Question: I am new in Android developing, I am reading "For Dummies Android Application Development. All-in-One For Dummies" book and I have encountered a problem.
I am trying to create a level-list that contains image for each level, here is the code:
'''
<?xml version="1.0" encoding="utf-8"?>
<level-list xmlns:android="http://schemas.android.com/apk/res/android" >
<item android:drawable="@drawable/plain" android:maxLevel="0" />
<item android:drawable="@drawable/pepperoni" android:maxLevel="1" />
<item android:drawable="@drawable/extracheese" android:maxLevel="2" />
<item android:drawable="@drawable/pep_extracheese" android:maxLevel="3" />
</level-list>
'''
This is the hierarchy of package explorer:

No in activity_main.xml when I try to add imgView I am getting this warnings:
'''
Failed to convert D:\Android est1
es\drawable\plain.jpg into a drawable
Failed to parse file D:\Android est1
es\drawable\levels.xml
Exception details are logged in Window > Show View > Error Log
'''
here is the code in activity_main.xml:
'''
<RelativeLayout xmlns:android="http://schemas.android.com/apk/res/android"
xmlns:tools="http://schemas.android.com/tools"
android:layout_width="match_parent"
android:layout_height="match_parent" >
<include
android:id="@+id/include1"
android:layout_width="wrap_content"
android:layout_height="wrap_content"
android:layout_alignParentLeft="true"
android:layout_alignParentRight="true"
android:layout_alignParentTop="true"
layout="@layout/new_layout" />
<ImageView
android:id="@+id/imageView1"
android:layout_width="wrap_content"
android:layout_height="wrap_content"
android:layout_below="@+id/include1"
android:layout_centerHorizontal="true"
android:layout_marginTop="154dp"
android:src="@drawable/levels" />
</RelativeLayout>
'''
here is the logCat:
'''
?:??: W/?(?): --------- beginning of /dev/log/system
10-28 17:14:22.095: D/AlarmManager(427): Added alarm Alarm{428747c8 type 2 com.ebay.mobile} type:ELAPSED_REALTIME_WAKEUP when: After 0h:0m:59.0s repeatInterval: 0h:1m:0.0s
10-28 17:14:22.105: D/AlarmManager(427): Triggered Alarm 428747c8 ELAPSED_REALTIME_WAKEUP IntentSender{428a1278: PendingIntentRecord{42aa6270 com.ebay.mobile broadcastIntent}}
10-28 17:14:22.185: I/ActivityManager(427): No longer want com.asus.keyboard (pid 6303): hidden #16
10-28 17:14:22.195: W/ActivityManager(427): Scheduling restart of crashed service com.asus.keyboard/.KeyboardService in 5000ms
10-28 17:14:27.235: I/ActivityManager(427): Start proc com.asus.keyboard for service com.asus.keyboard/.KeyboardService: pid=6690 uid=1000 gids={3003, 1015, 1028, 3002, 3001, 1006, 3007}
10-28 17:14:27.235: I/ActivityManager(427): --------- beginning of /dev/log/main
10-28 17:14:27.275: E/(6690): fail to touchpad on
10-28 17:15:22.095: D/AlarmManager(427): Added alarm Alarm{428747c8 type 2 com.ebay.mobile} type:ELAPSED_REALTIME_WAKEUP when: After 0h:0m:59.0s repeatInterval: 0h:1m:0.0s
10-28 17:15:22.095: D/AlarmManager(427): Triggered Alarm 428747c8 ELAPSED_REALTIME_WAKEUP IntentSender{429003e0: PendingIntentRecord{42aa6270 com.ebay.mobile broadcastIntent}}
10-28 17:15:47.025: D/PowerSaving(5075): onReceived
10-28 17:15:47.025: D/PowerSaving(5075): power_unplugged
10-28 17:15:47.025: D/PowerSaving(5075): back light = 167
10-28 17:15:47.025: D/PowerSaving(5075): back light = 167 , back light = 108.549995
10-28 17:15:47.055: I/fdhttpd(6378): battery level:96 plugged:0
10-28 17:15:47.055: D/LowBatteryService(6466): onReceive:Intent { act=android.intent.action.BATTERY_CHANGED flg=0x60000010 (has extras) }
10-28 17:15:47.055: D/LowBatteryService(6466): mAcOnline = false, mDeviceBatteryLevel = 96, mDockBatteryLevel = 0, mDockBatteryStatus = 0
10-28 17:15:47.055: D/LowBatteryService(6466): Battery level is higher than threshold, no need to apply
10-28 17:15:47.055: D/LowBatteryService(6466): Battery level is good, no need to apply low battery config.
10-28 17:15:47.065: D/DockManagerService(6466): mLastAcOnline:false mAcOnline:false
10-28 17:16:20.855: W/ThrottleService(427): unable to find stats for iface rmnet0
10-28 17:16:21.785: D/AlarmManager(427): Triggered Alarm 42986988 ELAPSED_REALTIME_WAKEUP IntentSender{4279aca8: PendingIntentRecord{429da220 com.android.email startService}}
10-28 17:16:21.825: I/Email(32306): ReconcilePopImapAccountsSync: start
10-28 17:16:21.835: D/AlarmManager(427): Added alarm Alarm{42c68558 type 2 com.android.email} type:ELAPSED_REALTIME_WAKEUP when: After 0h:9m:59.0s
10-28 17:16:21.855: D/AlarmManager(427): Removed alarm Alarm{42c68558 type 2 com.android.email} type:ELAPSED_REALTIME_WAKEUP
10-28 17:16:21.855: D/AlarmManager(427): Added alarm Alarm{42af10d8 type 2 com.android.email} type:ELAPSED_REALTIME_WAKEUP when: After 0h:14m:59.0s
10-28 17:16:21.875: I/Email(32306): ReconcilePopImapAccountsSync: done
10-28 17:16:22.095: D/AlarmManager(427): Added alarm Alarm{428747c8 type 2 com.ebay.mobile} type:ELAPSED_REALTIME_WAKEUP when: After 0h:0m:59.0s repeatInterval: 0h:1m:0.0s
10-28 17:16:22.095: D/AlarmManager(427): Triggered Alarm 428747c8 ELAPSED_REALTIME_WAKEUP IntentSender{427482a8: PendingIntentRecord{42aa6270 com.ebay.mobile broadcastIntent}}
10-28 17:16:22.185: D/GetUserAlerts(29608): Making GetUserAlertsRequest
10-28 17:16:24.365: D/GetUserAlerts(29608): Parsing JSON=
10-28 17:16:24.365: D/GetUserAlerts(29608): {"Timestamp":"2012-10-28T15:16:22.403Z","Ack":"Success","Build":"E777_CORE_BUNDLED_14927770_R1","Version":"777","SessionData":"AQAAATqVN+gAAA1TSUQ9NTkzMTgxMDl8U1Q9MXwxfExBQ1RWPTEzNTE0MzczODIzODh8RUhXTT02MTg0MTMxNzE3fFRJRFg9MXxMSVVQPTEzNTE0MjE2MDMzMjV8UExIUz1bXUX8bkYc6+LfU4Y3v7F6KKPQssgs"}
10-28 17:16:24.375: D/GetUserAlerts(29608): Call was success but no alerts
10-28 17:16:24.375: D/GetUserAlerts(29608): Got response ackCode=1
10-28 17:16:24.375: D/GetUserAlerts(29608): Ack Success, session data=AQAAATqVN+gAAA1TSUQ9NTkzMTgxMDl8U1Q9MXwxfExBQ1RWPTEzNTE0MzczODIzODh8RUhXTT02MTg0MTMxNzE3fFRJRFg9MXxMSVVQPTEzNTE0MjE2MDMzMjV8UExIUz1bXUX8bkYc6+LfU4Y3v7F6KKPQssgs
10-28 17:17:22.095: D/AlarmManager(427): Added alarm Alarm{428747c8 type 2 com.ebay.mobile} type:ELAPSED_REALTIME_WAKEUP when: After 0h:0m:59.0s repeatInterval: 0h:1m:0.0s
10-28 17:17:22.105: D/AlarmManager(427): Triggered Alarm 428747c8 ELAPSED_REALTIME_WAKEUP IntentSender{428d07b8: PendingIntentRecord{42aa6270 com.ebay.mobile broadcastIntent}}
10-28 17:17:47.295: D/BatteryService(427): level:97 scale:100 status:4 health:2 present:true dock_status:1 dock_level:0 dock_ac_online:false voltage: 8 temperature: 280 technology: Li-ion AC powered:false USB powered:false icon:<PHONE> invalid charger:0
10-28 17:17:47.365: D/PowerSaving(5075): onReceived
10-28 17:17:47.365: D/PowerSaving(5075): power_unplugged
10-28 17:17:47.365: D/PowerSaving(5075): back light = 167
10-28 17:17:47.365: D/PowerSaving(5075): back light = 167 , back light = 108.549995
10-28 17:17:47.385: I/fdhttpd(6378): battery level:97 plugged:0
10-28 17:17:47.385: D/LowBatteryService(6466): onReceive:Intent { act=android.intent.action.BATTERY_CHANGED flg=0x60000010 (has extras) }
10-28 17:17:47.395: D/LowBatteryService(6466): mAcOnline = false, mDeviceBatteryLevel = 97, mDockBatteryLevel = 0, mDockBatteryStatus = 0
10-28 17:17:47.395: D/LowBatteryService(6466): Battery level is higher than threshold, no need to apply
10-28 17:17:47.395: D/LowBatteryService(6466): Battery level is good, no need to apply low battery config.
10-28 17:17:47.395: D/DockManagerService(6466): mLastAcOnline:false mAcOnline:false
10-28 17:18:21.707: D/PowerManagerService(427): forceUserActivityLocked when usb changes
10-28 17:18:21.707: D/PowerManagerService(427): @PowerManagement: Release UWL 'StayOnWhilePluggedIn Screen Dim' flags [screen_dim]
10-28 17:18:21.707: D/PowerManagerService(427): @PowerManagement: Release UWL 'StayOnWhilePluggedIn Partial' flags [partial]
10-28 17:18:21.707: D/PowerManagerService(427): IntentUserActivityLocked, send wakeup intent to Keyguard
10-28 17:18:21.737: D/PowerSaving(5075): onReceived
10-28 17:18:21.737: D/PowerSaving(5075): power_unplugged
10-28 17:18:21.737: D/PowerSaving(5075): back light = 167
10-28 17:18:21.737: D/PowerSaving(5075): back light = 167 , back light = 108.549995
10-28 17:18:21.747: D/KeyguardViewMediator(427): Receive wakeup source, keyguard show:true
10-28 17:18:21.747: D/PowerManagerService(427): range : 114 140 102 104
10-28 17:18:21.747: D/PowerManagerService(427): result : 140 255 104 255
10-28 17:18:21.747: D/PowerManagerService(427): @PowerManagement: Screen Bright {false -> true}
10-28 17:18:21.747: D/PowerManagerService(427): @PowerManagement: Screen turned on mScreenOffTime=1639932ms Battery<C,V>: <97,8>
10-28 17:18:21.747: D/PowerManagerService(427): @PowerManagement: Acquire UWL 'sleep_broadcast' flags [partial] refcount=1
10-28 17:18:21.747: D/PowerManagerService(427): @PowerManagement: Acquire UWL 'sleep_broadcast' flags [partial] refcount=2
10-28 17:18:21.757: E/Sensors(427): enable - sensor Accelerometer (handle 4) dis -> en
10-28 17:18:21.757: V/Sensors(427): enabled_sensors: 16 dmp_started: 0
10-28 17:18:21.757: V/Sensors(427): Starting DMP
10-28 17:18:21.757: E/(427): /home/mcaramello/Software/MPL/branch-CAN-4.1.0/mlsdk/mltools/batch/mlsdk-rel-android-src-CONFIDENTIAL/mldmp/mlsupervisor_9axis.c|inv_enable_9x_fusion_legacy|299 returning 1
10-28 17:18:21.757: E/Sensors(427): Error while trying to enable 9 axis sensor fusion : 1
10-28 17:18:21.767: I/MPL-mldl_cfg_mpu:(427): inv_mpu_resume(,,,,0070) -> 0070
10-28 17:18:21.767: V/Sensors(427): setDelay - sensor Accelerometer (handle 4), rate 200 ms (5.00 Hz)
10-28 17:18:21.767: V/Sensors(427): set fifo rate - divider : 39, delay : 200 ms (5.00 Hz)
10-28 17:18:21.767: I/MPL-fifo(427): Actual ODR: 25000 mHz
10-28 17:18:21.767: V/Sensors(427): setDelay - sensor Accelerometer (handle 4), rate 66 ms (15.00 Hz)
10-28 17:18:21.767: V/Sensors(427): set fifo rate - divider : 13, delay : 66 ms (15.00 Hz)
10-28 17:18:21.767: I/MPL-fifo(427): Actual ODR: 25000 mHz
10-28 17:18:21.827: D/PowerManagerService(427): @PowerManagement: sending ordered bcast for ACTION_SCREEN_ON
10-28 17:18:21.837: D/Ethernet(427): Connect is not possible because : ETHERNET not ENABLE, sleep can sleep,
10-28 17:18:21.847: D/AudioFlinger(121): SRS_Processing::ParamsSet
10-28 17:18:21.907: D/PowerManagerService(427): @PowerManagement: Release UWL 'sleep_broadcast' flags [partial] refcount=1
10-28 17:18:21.927: W/TAG(699): onSurfaceCreated
10-28 17:18:21.927: I/TAG(699): calling onSharedPreferenceChanged from onSurfaceCreated
10-28 17:18:21.927: W/TAG(699): onSharedPreferenceChanged, key: null
10-28 17:18:21.927: W/TAG(699): onSurfaceChanged
10-28 17:18:21.927: I/TAG(699): onSurfaceChanged - surfaceW: -1
10-28 17:18:21.927: I/TAG(699): onSurfaceChanged - width: 800
10-28 17:18:21.957: I/fdhttpd(6378): battery level:97 plugged:0
10-28 17:18:21.957: D/LowBatteryService(6466): onReceive:Intent { act=android.intent.action.BATTERY_CHANGED flg=0x60000010 (has extras) }
10-28 17:18:21.957: D/LowBatteryService(6466): mAcOnline = false, mDeviceBatteryLevel = 97, mDockBatteryLevel = 0, mDockBatteryStatus = 0
10-28 17:18:21.957: D/LowBatteryService(6466): Battery level is higher than threshold, no need to apply
10-28 17:18:21.957: D/LowBatteryService(6466): Battery level is good, no need to apply low battery config.
10-28 17:18:21.957: D/DockManagerService(6466): mLastAcOnline:false mAcOnline:false
10-28 17:18:22.047: D/PowerManagerService(427): range : 114 140 102 104
10-28 17:18:22.047: D/PowerManagerService(427): result : 140 255 104 255
10-28 17:18:22.047: I/WindowManager(427): Lock screen displayed!
10-28 17:18:22.047: D/PowerManagerService(427): @PowerManagement: Release UWL 'sleep_broadcast' flags [partial] refcount=0
10-28 17:18:22.057: D/dalvikvm(119): WAIT_FOR_CONCURRENT_GC blocked 0ms
10-28 17:18:22.077: D/dalvikvm(119): GC_EXPLICIT freed 39K, 6% free 6003K/6339K, paused 3ms+2ms, total 22ms
10-28 17:18:22.077: I/ActivityManager(427): Start proc com.asus.pcsynclauncher for broadcast com.asus.pcsynclauncher/.activity.USBReceiver: pid=6722 uid=10054 gids={3003, 1028}
10-28 17:18:22.087: D/dalvikvm(119): WAIT_FOR_CONCURRENT_GC blocked 0ms
10-28 17:18:22.107: D/dalvikvm(119): GC_EXPLICIT freed <1K, 6% free 6003K/6339K, paused 2ms+2ms, total 19ms
10-28 17:18:22.107: D/dalvikvm(119): WAIT_FOR_CONCURRENT_GC blocked 0ms
10-28 17:18:22.117: D/dalvikvm(119): GC_EXPLICIT freed <1K, 6% free 6003K/6339K, paused 2ms+1ms, total 18ms
10-28 17:18:22.117: D/AlarmManager(427): Added alarm Alarm{428747c8 type 2 com.ebay.mobile} type:ELAPSED_REALTIME_WAKEUP when: After 0h:0m:59.0s repeatInterval: 0h:1m:0.0s
10-28 17:18:22.117: D/AlarmManager(427): Triggered Alarm 428747c8 ELAPSED_REALTIME_WAKEUP IntentSender{42ee55a0: PendingIntentRecord{42aa6270 com.ebay.mobile broadcastIntent}}
10-28 17:18:22.147: D/SurfaceFlinger(118): Screen about to return, flinger = 0x40d24bb8
10-28 17:18:22.157: I/LauncherUsbReceiver(6722): USB Receiver : android.hardware.usb.action.USB_STATE
10-28 17:18:22.157: D/LauncherUsbReceiver(6722): usb state is not connected
10-28 17:18:22.277: I/ActivityManager(427): Start proc com.asus.UpdateLauncher for broadcast com.asus.UpdateLauncher/.UpdateLauncherIntentReceiver: pid=6747 uid=10070 gids={1028}
10-28 17:18:22.277: I/ActivityManager(427): No longer want com.google.android.apps.maps:GoogleLocationService (pid 6316): hidden #16
10-28 17:18:22.297: I/LocationManagerService(427): remove passive (pid 427), next minTime = 0
10-28 17:18:22.297: W/ActivityManager(427): Scheduling restart of crashed service com.google.android.apps.maps/com.google.android.location.internal.server.GoogleLocationService in 5000ms
10-28 17:18:22.307: D/PowerManagerService(427): @PowerManagement: Release UWL 'StayOnWhilePluggedIn Screen Dim' flags [screen_dim]
10-28 17:18:22.317: D/PowerManagerService(427): forceUserActivityLocked when usb changes
10-28 17:18:22.317: D/PowerManagerService(427): @PowerManagement: Release UWL 'StayOnWhilePluggedIn Partial' flags [partial]
10-28 17:18:22.317: D/PowerManagerService(427): IntentUserActivityLocked, send wakeup intent to Keyguard
10-28 17:18:22.327: D/PowerSaving(5075): onReceived
10-28 17:18:22.327: D/PowerSaving(5075): power_unplugged
10-28 17:18:22.327: D/PowerSaving(5075): back light = 167
10-28 17:18:22.327: D/PowerSaving(5075): back light = 167 , back light = 108.549995
10-28 17:18:22.327: D/LowBatteryService(6466): onReceive:Intent { act=android.intent.action.BATTERY_CHANGED flg=0x60000010 (has extras) }
10-28 17:18:22.327: D/KeyguardViewMediator(427): Receive wakeup source, keyguard show:true
10-28 17:18:22.327: I/fdhttpd(6378): battery level:97 plugged:0
10-28 17:18:22.327: D/LowBatteryService(6466): mAcOnline = false, mDeviceBatteryLevel = 97, mDockBatteryLevel = 0, mDockBatteryStatus = 0
10-28 17:18:22.327: D/LowBatteryService(6466): Battery level is higher than threshold, no need to apply
10-28 17:18:22.327: D/LowBatteryService(6466): Battery level is good, no need to apply low battery config.
10-28 17:18:22.327: D/DockManagerService(6466): mLastAcOnline:false mAcOnline:false
10-28 17:18:22.397: I/ActivityManager(427): No longer want com.facebook.katana (pid 6235): hidden #16
10-28 17:18:22.537: I/LauncherUsbReceiver(6722): USB Receiver : android.hardware.usb.action.USB_STATE
10-28 17:18:22.537: D/LauncherUsbReceiver(6722): usb connected
10-28 17:18:22.537: D/LauncherUsbReceiver(6722): extras: Bundle[{configured=false, adb=true, connected=true, mtp=true}]
10-28 17:18:22.597: I/LauncherUsbReceiver(6722): USB Receiver : android.hardware.usb.action.USB_STATE
10-28 17:18:22.597: D/LauncherUsbReceiver(6722): usb connected
10-28 17:18:22.597: D/LauncherUsbReceiver(6722): extras: Bundle[{configured=true, adb=true, connected=true, mtp=true}]
10-28 17:18:22.607: D/MtpService(4859): addStorageLocked 65537 /storage/sdcard0
10-28 17:18:22.607: D/MtpService(4859): starting MTP server in MTP mode
10-28 17:18:22.607: D/MtpService(4859): addStorageLocked 65537 /storage/sdcard0
10-28 17:18:22.727: I/FPS(699): FPS 0.02308548268555613
10-28 17:18:24.087: I/FPS(699): FPS 44.11313843658626
10-28 17:18:24.527: D/PowerSaving(5075): onReceived
10-28 17:18:24.527: D/PowerSaving(5075): power_unplugged
10-28 17:18:24.527: D/PowerSaving(5075): back light = 167
10-28 17:18:24.527: D/PowerSaving(5075): back light = 167 , back light = 108.549995
10-28 17:18:24.537: I/fdhttpd(6378): battery level:97 plugged:0
10-28 17:18:24.537: D/LowBatteryService(6466): onReceive:Intent { act=android.intent.action.BATTERY_CHANGED flg=0x60000010 (has extras) }
10-28 17:18:24.537: D/LowBatteryService(6466): mAcOnline = false, mDeviceBatteryLevel = 97, mDockBatteryLevel = 0, mDockBatteryStatus = 0
10-28 17:18:24.537: D/LowBatteryService(6466): Battery level is higher than threshold, no need to apply
10-28 17:18:24.537: D/LowBatteryService(6466): Battery level is good, no need to apply low battery config.
10-28 17:18:24.537: D/DockManagerService(6466): mLastAcOnline:false mAcOnline:false
10-28 17:18:25.347: I/FPS(699): FPS 47.6573247719597
10-28 17:18:26.587: I/FPS(699): FPS 48.46542315160954
10-28 17:18:26.727: D/PowerSaving(5075): onReceived
10-28 17:18:26.727: D/PowerSaving(5075): power_unplugged
10-28 17:18:26.727: D/PowerSaving(5075): back light = 167
10-28 17:18:26.727: D/PowerSaving(5075): back light = 167 , back light = 108.549995
10-28 17:18:26.747: I/fdhttpd(6378): battery level:97 plugged:0
10-28 17:18:26.747: D/LowBatteryService(6466): onReceive:Intent { act=android.intent.action.BATTERY_CHANGED flg=0x60000010 (has extras) }
10-28 17:18:26.747: D/LowBatteryService(6466): mAcOnline = false, mDeviceBatteryLevel = 97, mDockBatteryLevel = 0, mDockBatteryStatus = 0
10-28 17:18:26.747: D/LowBatteryService(6466): Battery level is higher than threshold, no need to apply
10-28 17:18:26.747: D/LowBatteryService(6466): Battery level is good, no need to apply low battery config.
10-28 17:18:26.747: D/DockManagerService(6466): mLastAcOnline:false mAcOnline:false
10-28 17:18:27.317: I/ActivityManager(427): Start proc com.google.android.apps.maps:GoogleLocationService for service com.google.android.apps.maps/com.google.android.location.internal.server.GoogleLocationService: pid=6783 uid=10026 gids={3003, 1015, 1028}
10-28 17:18:27.467: D/dalvikvm(6783): GC_CONCURRENT freed 69K, 3% free 6439K/6599K, paused 20ms+4ms, total 47ms
10-28 17:18:27.467: D/dalvikvm(6783): WAIT_FOR_CONCURRENT_GC blocked 27ms
10-28 17:18:27.897: D/dalvikvm(6783): GC_CONCURRENT freed 74K, 3% free 6870K/7047K, paused 2ms+13ms, total 32ms
10-28 17:18:27.917: I/FPS(699): FPS 45.276253058033596
10-28 17:18:27.987: D/dalvikvm(6783): GC_CONCURRENT freed 58K, 3% free 7345K/7495K, paused 12ms+4ms, total 52ms
10-28 17:18:27.987: D/dalvikvm(6783): WAIT_FOR_CONCURRENT_GC blocked 7ms
10-28 17:18:28.357: D/dalvikvm(6783): GC_CONCURRENT freed 225K, 5% free 7605K/7943K, paused 14ms+12ms, total 59ms
10-28 17:18:28.527: D/dalvikvm(6783): GC_CONCURRENT freed 150K, 4% free 7989K/8263K, paused 13ms+4ms, total 47ms
10-28 17:18:28.647: I/LocationManagerService(427): request passive (pid 6783) 0 0
10-28 17:18:28.767: D/dalvikvm(6783): GC_CONCURRENT freed 769K, 11% free 7878K/8775K, paused 34ms+20ms, total 108ms
10-28 17:18:29.157: I/FPS(699): FPS 48.33112621190299
10-28 17:18:30.387: I/FPS(699): FPS 48.7477515099616
10-28 17:18:31.627: I/FPS(699): FPS 48.44589602703281
10-28 17:18:32.337: D/PowerManagerService(427): range : 114 140 102 104
10-28 17:18:32.337: D/PowerManagerService(427): result : 140 255 104 255
10-28 17:18:32.337: D/PowerManagerService(427): @PowerManagement: 'keyguard' releaseWakeLock when screen locked
10-28 17:18:32.337: D/PowerManagerService(427): @PowerManagement: Screen Bright {true -> false}
10-28 17:18:32.337: D/PowerManagerService(427): @PowerManagement: Screen turned off mScreenOnTime=10585ms Battery<C,V>: <97,8>
10-28 17:18:32.337: D/PowerManagerService(427): @PowerManagement: Acquire UWL 'sleep_broadcast' flags [partial] refcount=1
10-28 17:18:32.347: D/SurfaceFlinger(118): About to give-up screen, flinger = 0x40d24bb8
10-28 17:18:32.357: E/Sensors(427): enable - sensor Accelerometer (handle 4) en -> dis
10-28 17:18:32.357: V/Sensors(427): enabled_sensors: 0 dmp_started: 1
10-28 17:18:32.357: V/Sensors(427): Stopping DMP
10-28 17:18:32.357: W/Sensors(427): Cannot disable 9 axis sensor fusion - already disabled
10-28 17:18:32.357: I/MPL-mldl_cfg_mpu:(427): inv_mpu_suspend(,,,,7fff) -> 0000
10-28 17:18:32.357: V/Sensors(427): setDelay - sensor Accelerometer (handle 4), rate 66 ms (15.00 Hz)
10-28 17:18:32.367: D/PowerManagerService(427): @PowerManagement: sending ordered bcast for ACTION_SCREEN_OFF
10-28 17:18:32.387: D/Ethernet(427): Screen Off connect_policy = 0 ; bTethered = false
10-28 17:18:32.387: D/Ethernet(427): Screen Off
10-28 17:18:32.397: D/AudioFlinger(121): SRS_Processing::ParamsSet
10-28 17:18:32.467: D/PowerManagerService(427): @PowerManagement: Release UWL 'sleep_broadcast' flags [partial] refcount=0
10-28 17:18:32.487: V/TransportControlView(427): Create TCV com.android.internal.widget.TransportControlView@4284b508
10-28 17:18:32.547: V/LockPatternKeyguardView(427): Set visibility on com.android.internal.policy.impl.LockPatternKeyguardView$4@42950e40 to <PHONE>
10-28 17:18:32.547: V/LockPatternKeyguardView(427): Set visibility on com.android.internal.policy.impl.LockPatternKeyguardView$4@42950e40 to <PHONE>
10-28 17:19:00.247: D/dalvikvm(427): GC_CONCURRENT freed 1559K, 39% free 15198K/24903K, paused 5ms+13ms, total 176ms
10-28 17:19:00.507: D/dalvikvm(6653): GC_CONCURRENT freed 275K, 7% free 6361K/6791K, paused 16ms+3ms, total 42ms
10-28 17:19:22.077: D/dalvikvm(800): GC_CONCURRENT freed 662K, 19% free 7374K/9031K, paused 27ms+4ms, total 104ms
10-28 17:19:22.097: D/AlarmManager(427): Added alarm Alarm{428747c8 type 2 com.ebay.mobile} type:ELAPSED_REALTIME_WAKEUP when: After 0h:1m:0.0s repeatInterval: 0h:1m:0.0s
10-28 17:19:22.097: D/AlarmManager(427): Triggered Alarm 428747c8 ELAPSED_REALTIME_WAKEUP IntentSender{42e45520: PendingIntentRecord{42aa6270 com.ebay.mobile broadcastIntent}}
'''
when I try to run this app it's crashing. Can you help me understand why it is crashing and help me fix it.
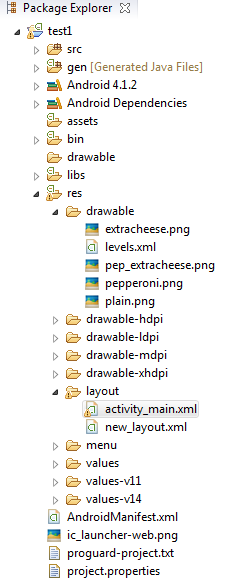
Answer: I don't know why but after restarting eclipse it worked
Thanks